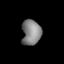
Tissue: lung
Cell type: Epithelial cells
Senescence score: 0.2161
Nuclear area (px): 476
Mean DAPI intensity: 130.336